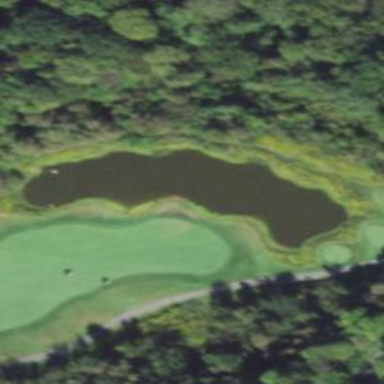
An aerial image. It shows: Water hazard in golf course. The hazard is natural water feature.